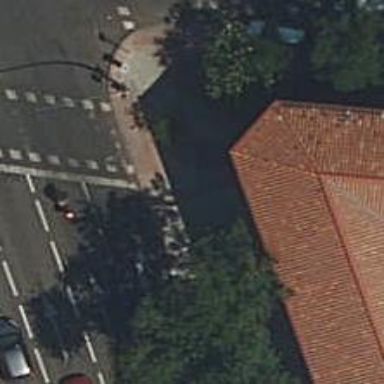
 serving as platform for public transportation."